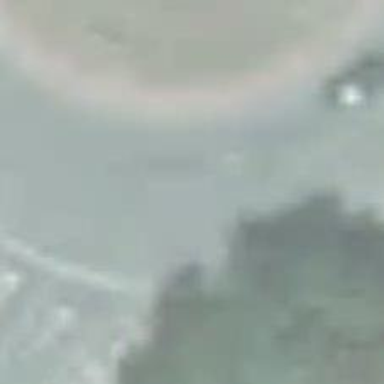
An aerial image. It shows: Roundabout on primary highway.